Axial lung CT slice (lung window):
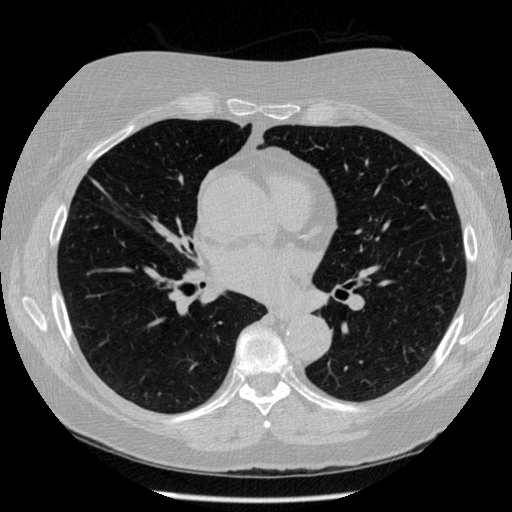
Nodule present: no